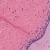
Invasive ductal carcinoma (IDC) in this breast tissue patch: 0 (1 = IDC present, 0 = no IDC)